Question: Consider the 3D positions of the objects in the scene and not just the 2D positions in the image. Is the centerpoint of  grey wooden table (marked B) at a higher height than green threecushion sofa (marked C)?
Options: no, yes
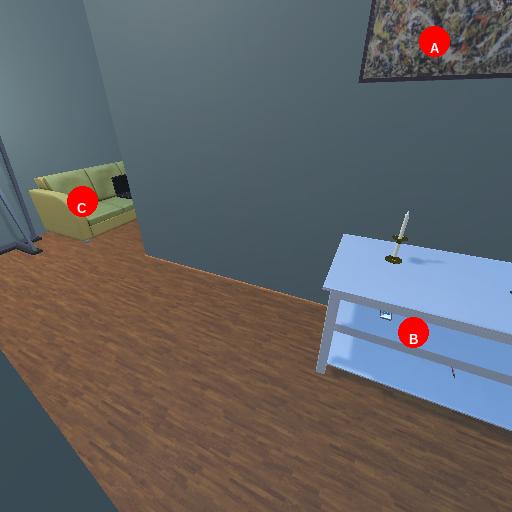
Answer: no